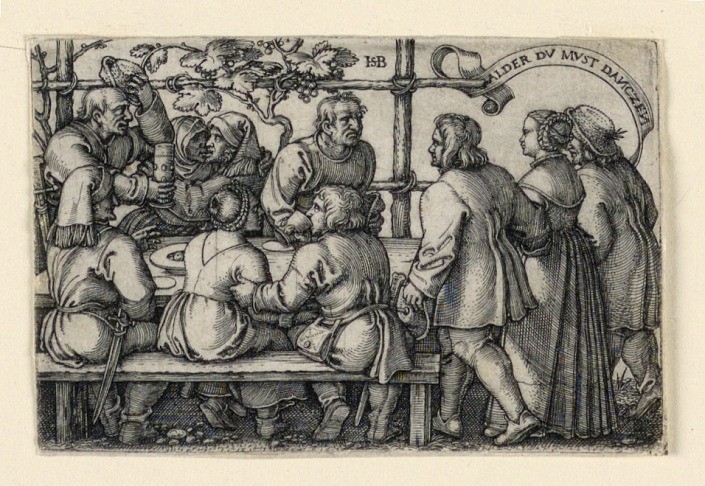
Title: The Peasants' Feast (Alder du must danczen)
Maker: Hans Sebald Beham, German, 1500–1550
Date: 1546-1547
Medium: Engraving on laid paper
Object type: Print
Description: Horizontal rectangle. At right, a woman is led to a table by two peasants; At left is a table, at which are seated a group of peasants, among them a man and a woman embracing.